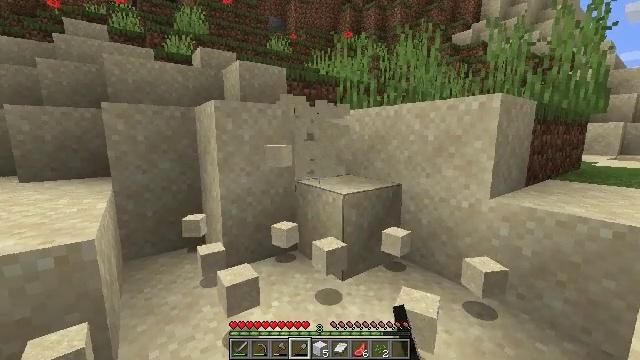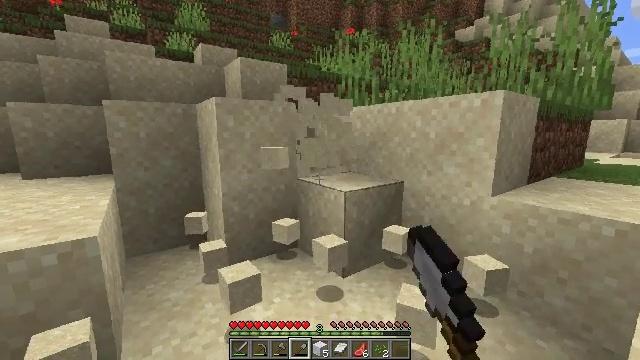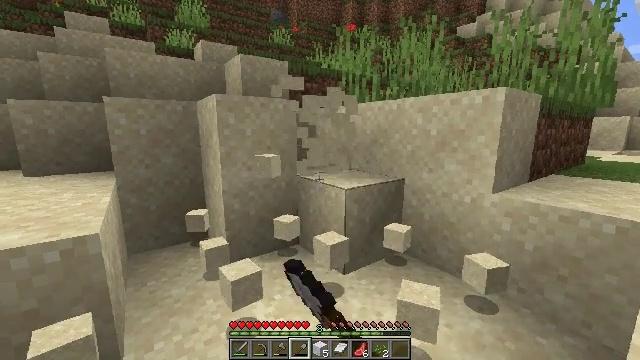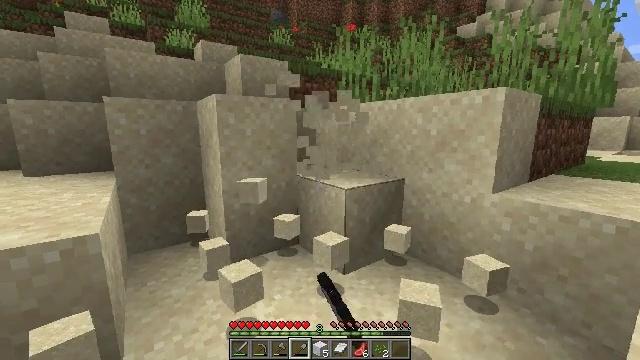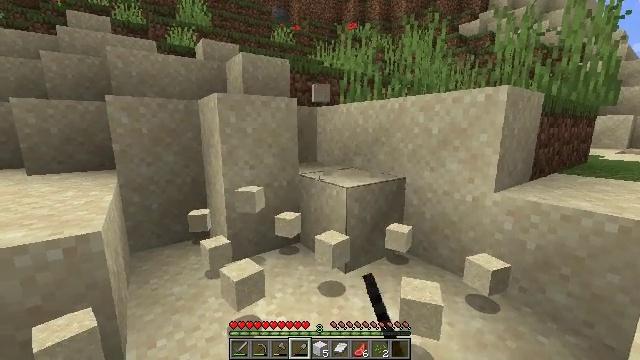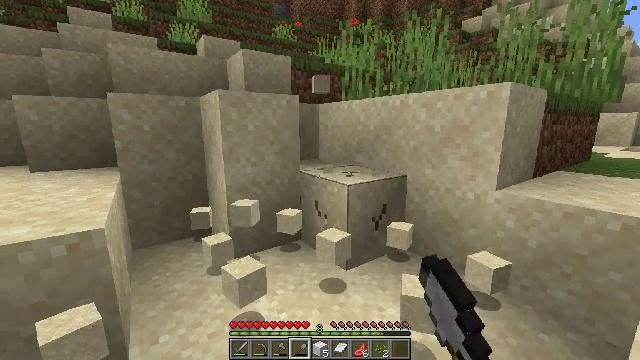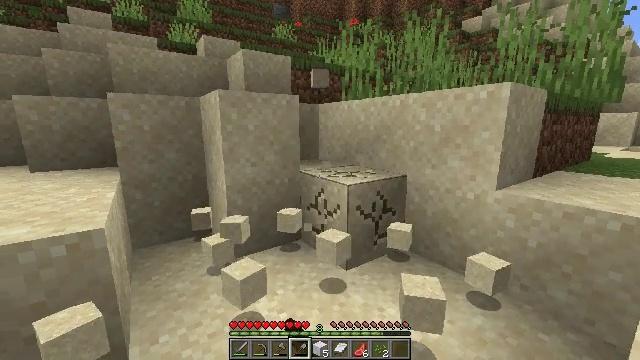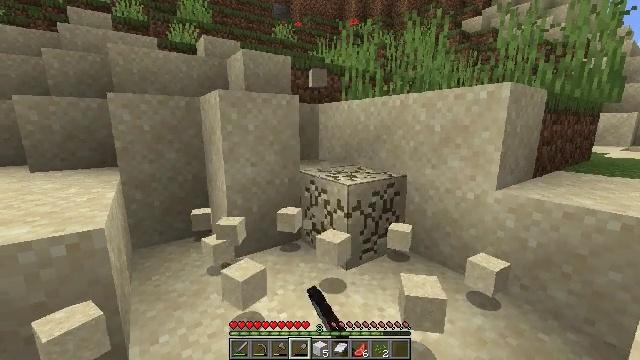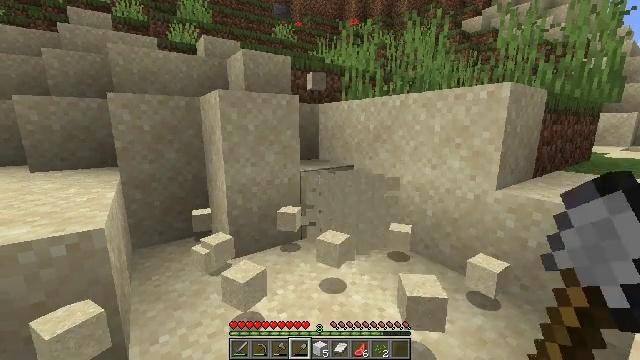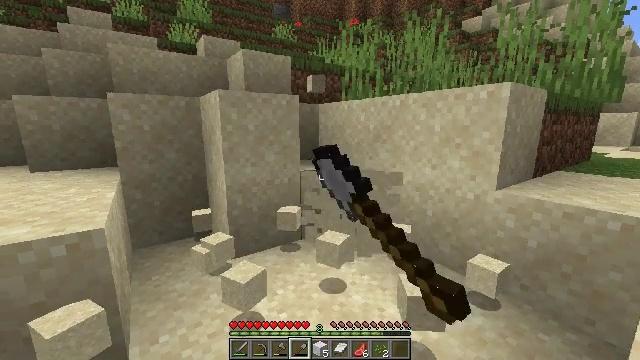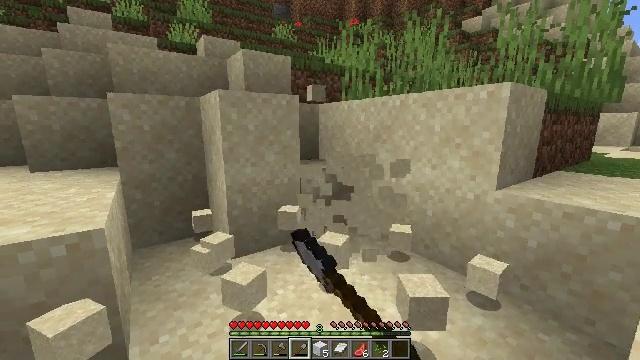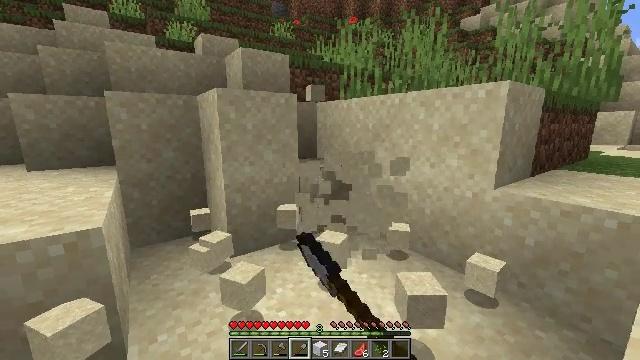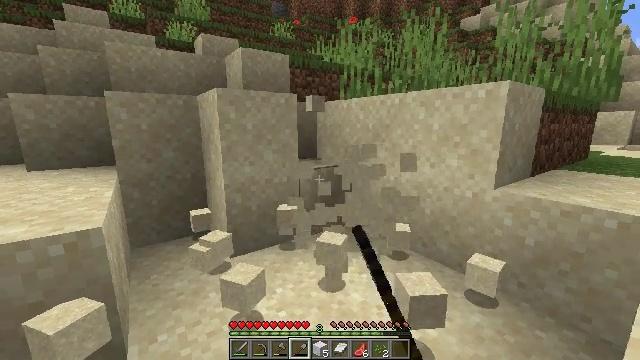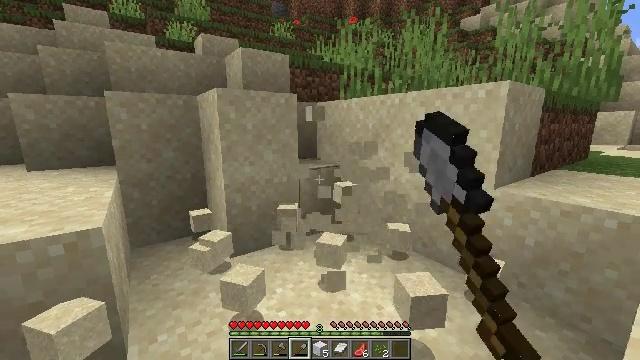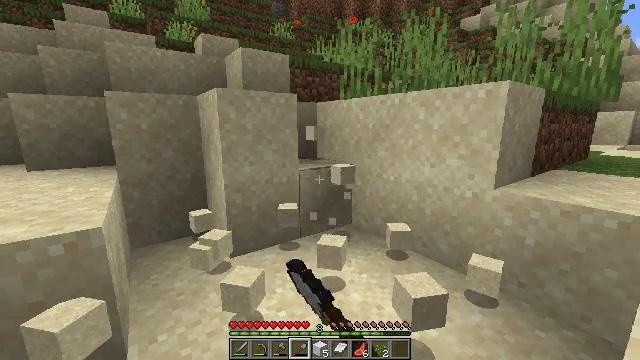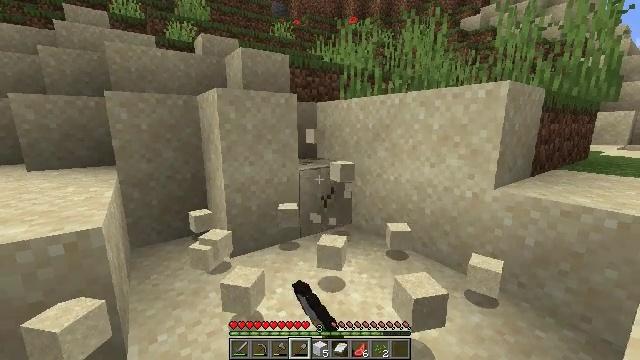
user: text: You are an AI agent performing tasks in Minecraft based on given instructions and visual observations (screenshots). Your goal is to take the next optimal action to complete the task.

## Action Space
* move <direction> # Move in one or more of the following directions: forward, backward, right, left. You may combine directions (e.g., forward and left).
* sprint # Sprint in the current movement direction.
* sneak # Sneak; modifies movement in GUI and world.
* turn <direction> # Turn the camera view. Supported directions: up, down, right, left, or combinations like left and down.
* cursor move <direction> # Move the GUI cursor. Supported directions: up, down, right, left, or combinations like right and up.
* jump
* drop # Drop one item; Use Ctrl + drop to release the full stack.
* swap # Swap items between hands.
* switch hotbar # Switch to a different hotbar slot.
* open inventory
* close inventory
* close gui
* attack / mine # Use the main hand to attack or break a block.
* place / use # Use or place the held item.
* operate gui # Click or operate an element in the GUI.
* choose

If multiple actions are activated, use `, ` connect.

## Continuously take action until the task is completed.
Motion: motion action
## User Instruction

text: Dig up some sand.
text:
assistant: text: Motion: attack / mine
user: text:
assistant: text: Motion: attack / mine
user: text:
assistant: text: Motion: attack / mine
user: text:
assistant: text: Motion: attack / mine
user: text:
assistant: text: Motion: attack / mine
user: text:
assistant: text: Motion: attack / mine
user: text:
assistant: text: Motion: attack / mine
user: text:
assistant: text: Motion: attack / mine
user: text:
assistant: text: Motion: attack / mine
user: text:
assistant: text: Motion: attack / mine
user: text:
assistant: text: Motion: attack / mine
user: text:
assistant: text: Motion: attack / mine
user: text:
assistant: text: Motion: attack / mine
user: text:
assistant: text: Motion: attack / mine
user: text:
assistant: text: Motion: attack / mine
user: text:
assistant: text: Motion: attack / mine
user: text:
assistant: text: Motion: attack / mine
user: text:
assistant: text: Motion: attack / mine
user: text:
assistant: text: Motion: attack / mine
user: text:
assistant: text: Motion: turn left, attack / mine
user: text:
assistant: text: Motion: turn left, attack / mine
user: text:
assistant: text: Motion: move forward, attack / mine
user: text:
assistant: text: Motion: move forward, attack / mine
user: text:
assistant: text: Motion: move forward, attack / mine
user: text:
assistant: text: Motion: move forward, attack / mine
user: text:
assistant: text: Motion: move forward, attack / mine
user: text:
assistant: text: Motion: attack / mine
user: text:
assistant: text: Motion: attack / mine
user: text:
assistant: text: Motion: attack / mine
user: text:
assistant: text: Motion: attack / mine